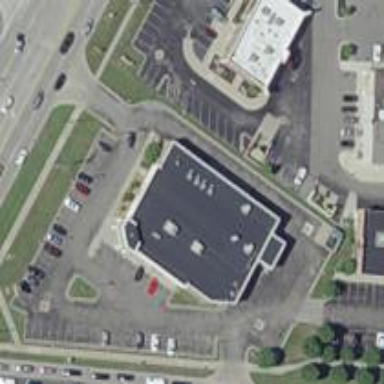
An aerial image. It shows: Pharmacy providing healthcare services.